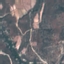
Label: HerbaceousVegetation